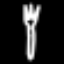
Label: fork